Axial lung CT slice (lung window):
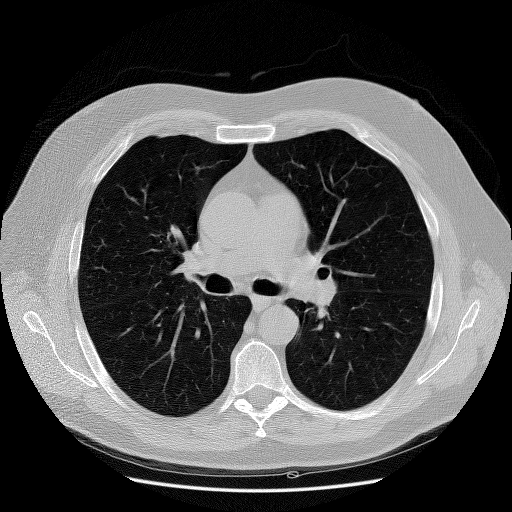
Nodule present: no